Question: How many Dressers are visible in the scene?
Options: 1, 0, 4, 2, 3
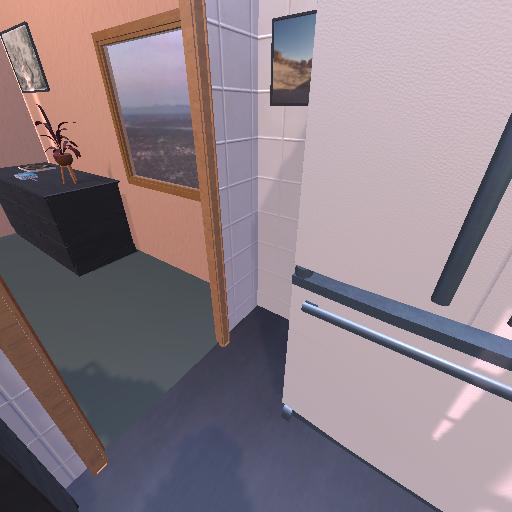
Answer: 1